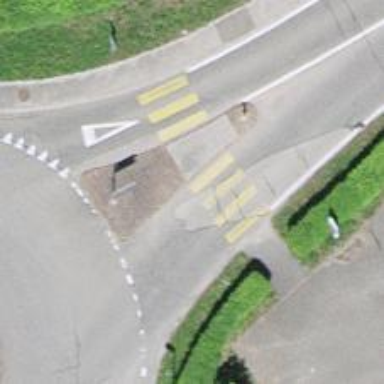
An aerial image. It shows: Uncontrolled zebra crossing on the road.